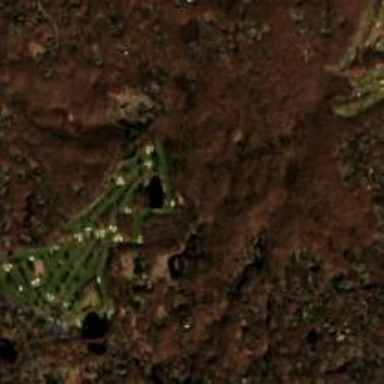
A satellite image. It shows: Golf course.